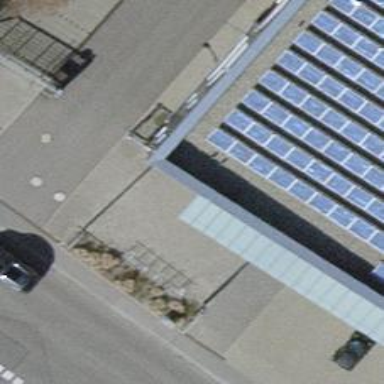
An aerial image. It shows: Building with surveillance zone.